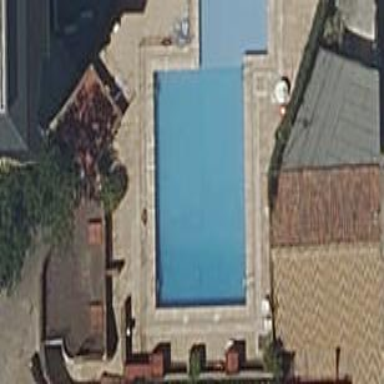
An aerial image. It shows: Swimming pool located in leisure land.